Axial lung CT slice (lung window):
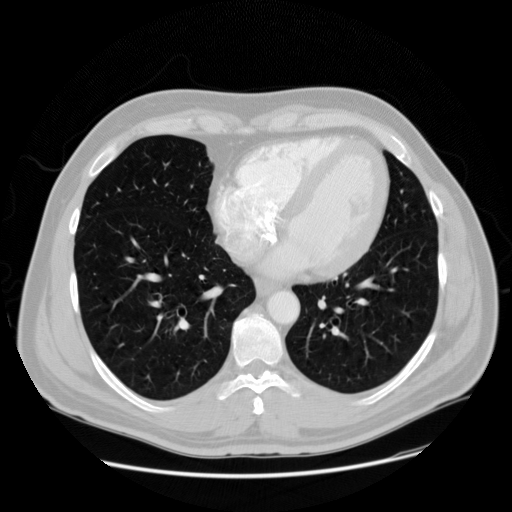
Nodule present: no